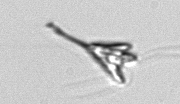
Label: Pyramimonas_longicauda